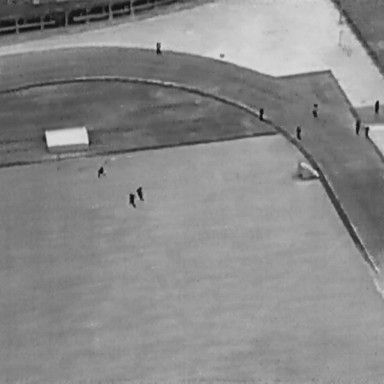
There are ten People in the infrared image.